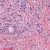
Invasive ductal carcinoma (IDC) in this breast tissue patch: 1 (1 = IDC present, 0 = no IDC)